Question: I have a class that simulates a '2-input AND gate' and I want to be able to draw a custom graphic for it, that represents an 'AND gate' like this one:

I also want the user to be able to put a custom input from my input class by an 'onclick' event on the input lines from the 'AND gate', and label the output of it with a TextView to be either true or false something like: "Y = A.B is true"
'''
public class AND extends Gate {
private Input A;
private Input B;
private Input Output;
public AND() {}
public AND(String nameA, boolean valA, String nameB, boolean valB) {
super(nameA, valA, nameB, valB);
}
@Override
public void takeInput(Input X, Input Y) {
A = X;
B = Y;
Output = new Input(A.getName() + "." + B.getName(), Logic());
}
@Override
public boolean Logic() {return (A.getValue() && B.getValue());}
@Override
public Input GenerateOutput() {
if(Output == null)
Output = new Input(A.getName() + "." + B.getName(), Logic());
return Output;
}
@Override
public void SetInputsValues(boolean a, boolean b) {
A.setValue(a);
B.setValue(b);
if(Output == null)
Output = new Input(A.getName() + "." + B.getName(), Logic());
else
Output.setValue(Logic());
}
}
'''
Underneath is the second class, used for inputs.
'''
public class Input {
private String name;
private boolean value;
public Input(String name, boolean value) {
this.name = name;
this.value = value;
}
public String getName() {return name;}
public boolean getValue() {return value;}
// sets the value of the input
public void setValue(boolean newVal) {value = newVal;}
}
'''
My problem is how can I make a custom drawable that represent the AND gate and
responded to the user input while also using a standard XML layout for my main activity where I can create a TextView that prints the output.
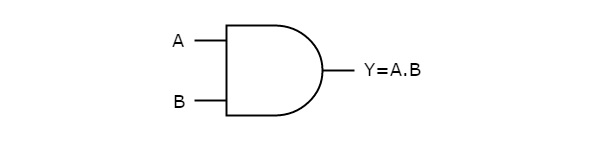
Answer: Did you try creating constraint layout with few widgets? You can use drag and drop and tweak anchors visually. It may not be perfect but my first approachgenerated such layout. Don't try to understand where do these magic numbers come from. When you play and tweak with positioning most of them will become clear.
'''
<?xml version="1.0" encoding="utf-8"?>
<androidx.constraintlayout.widget.ConstraintLayout xmlns:android="http://schemas.android.com/apk/res/android"
xmlns:app="http://schemas.android.com/apk/res-auto"
xmlns:tools="http://schemas.android.com/tools"
android:layout_width="match_parent"
android:layout_height="match_parent"
tools:context=".MainActivity">
<ImageView
android:id="@+id/imageView"
android:layout_width="0dp"
android:layout_height="0dp"
android:layout_marginStart="32dp"
android:layout_marginEnd="32dp"
app:layout_constraintBottom_toBottomOf="parent"
app:layout_constraintEnd_toEndOf="parent"
app:layout_constraintHorizontal_bias="0.0"
app:layout_constraintStart_toStartOf="parent"
app:layout_constraintTop_toTopOf="parent"
app:layout_constraintVertical_bias="0.0"
app:srcCompat="@drawable/and_gate" /> <!-- your image name from drawable folder -->
<EditText
android:id="@+id/aValue"
android:layout_width="80dp"
android:layout_height="45dp"
android:layout_marginTop="318dp"
android:ems="10"
android:inputType="text"
android:text="true"
app:layout_constraintStart_toStartOf="@+id/imageView"
app:layout_constraintTop_toTopOf="@+id/imageView" />
<EditText
android:id="@+id/bValue"
android:layout_width="80dp"
android:layout_height="45dp"
android:ems="10"
android:inputType="text"
android:text="false"
app:layout_constraintStart_toStartOf="@+id/imageView"
app:layout_constraintTop_toBottomOf="@+id/aValue" />
<TextView
android:id="@+id/resultValue"
android:layout_width="wrap_content"
android:layout_height="wrap_content"
android:layout_marginTop="357dp"
android:layout_marginEnd="32dp"
android:layout_marginBottom="355dp"
android:text="false"
app:layout_constraintBottom_toBottomOf="@+id/imageView"
app:layout_constraintEnd_toEndOf="@+id/imageView"
app:layout_constraintTop_toTopOf="@+id/imageView" />
</androidx.constraintlayout.widget.ConstraintLayout>
'''
<URL>